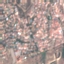
Label: Residential